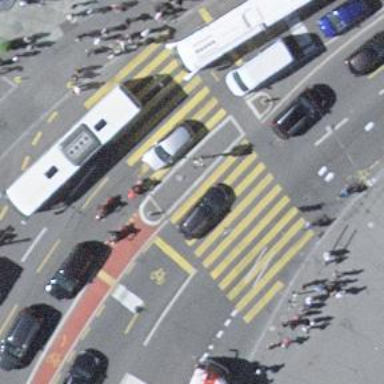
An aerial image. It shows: Kerb barrier.